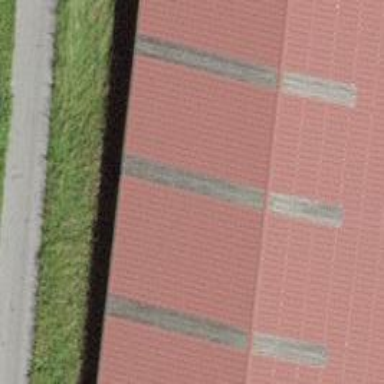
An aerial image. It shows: View of roof of building.